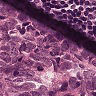
Metastatic tissue present: yes